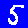
Digit: 5